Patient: sex F, age 66
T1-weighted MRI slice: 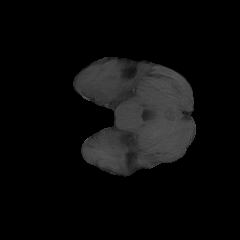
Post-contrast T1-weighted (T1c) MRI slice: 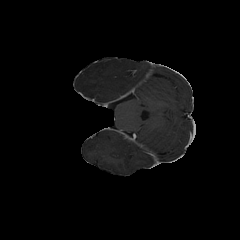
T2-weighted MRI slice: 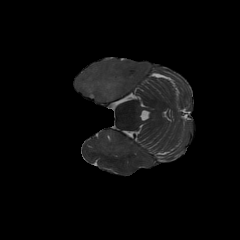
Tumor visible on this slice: yes
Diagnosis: Astrocytoma, IDH-wildtype
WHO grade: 2